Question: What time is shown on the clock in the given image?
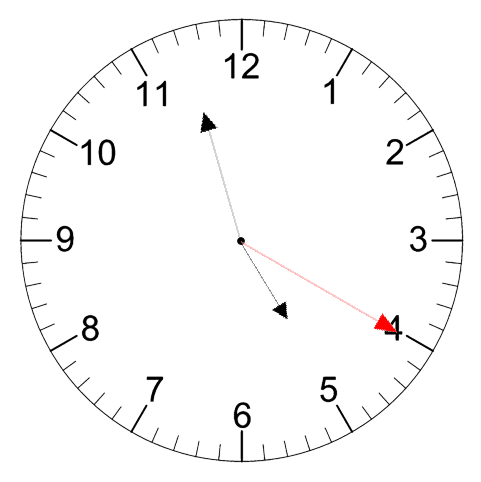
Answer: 04:57:20